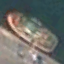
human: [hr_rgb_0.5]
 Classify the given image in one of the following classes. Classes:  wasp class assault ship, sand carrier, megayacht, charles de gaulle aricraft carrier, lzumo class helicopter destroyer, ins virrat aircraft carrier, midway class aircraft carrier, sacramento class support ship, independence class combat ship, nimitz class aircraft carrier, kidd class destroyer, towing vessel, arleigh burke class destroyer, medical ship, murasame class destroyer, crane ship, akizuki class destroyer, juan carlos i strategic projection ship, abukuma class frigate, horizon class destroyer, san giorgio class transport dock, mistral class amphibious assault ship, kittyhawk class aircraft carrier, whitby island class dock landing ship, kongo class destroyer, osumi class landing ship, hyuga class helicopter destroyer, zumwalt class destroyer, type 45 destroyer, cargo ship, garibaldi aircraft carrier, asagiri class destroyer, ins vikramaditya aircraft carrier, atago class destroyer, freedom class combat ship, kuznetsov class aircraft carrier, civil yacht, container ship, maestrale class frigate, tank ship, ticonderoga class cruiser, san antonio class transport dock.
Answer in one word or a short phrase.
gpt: Towing vessel